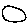
Label: moon